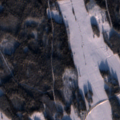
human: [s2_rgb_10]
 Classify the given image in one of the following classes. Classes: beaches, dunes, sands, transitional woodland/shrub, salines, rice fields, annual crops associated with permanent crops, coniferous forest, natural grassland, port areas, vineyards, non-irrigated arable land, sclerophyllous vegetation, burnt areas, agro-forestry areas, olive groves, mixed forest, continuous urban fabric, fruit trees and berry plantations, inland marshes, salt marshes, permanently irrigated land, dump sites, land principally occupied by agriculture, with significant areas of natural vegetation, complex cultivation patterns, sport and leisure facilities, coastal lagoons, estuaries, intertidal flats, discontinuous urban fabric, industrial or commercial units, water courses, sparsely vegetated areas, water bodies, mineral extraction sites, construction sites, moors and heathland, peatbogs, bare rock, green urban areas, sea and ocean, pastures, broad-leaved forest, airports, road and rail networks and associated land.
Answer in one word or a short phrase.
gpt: non-irrigated arable land, land principally occupied by agriculture, with significant areas of natural vegetation, coniferous forest, mixed forest